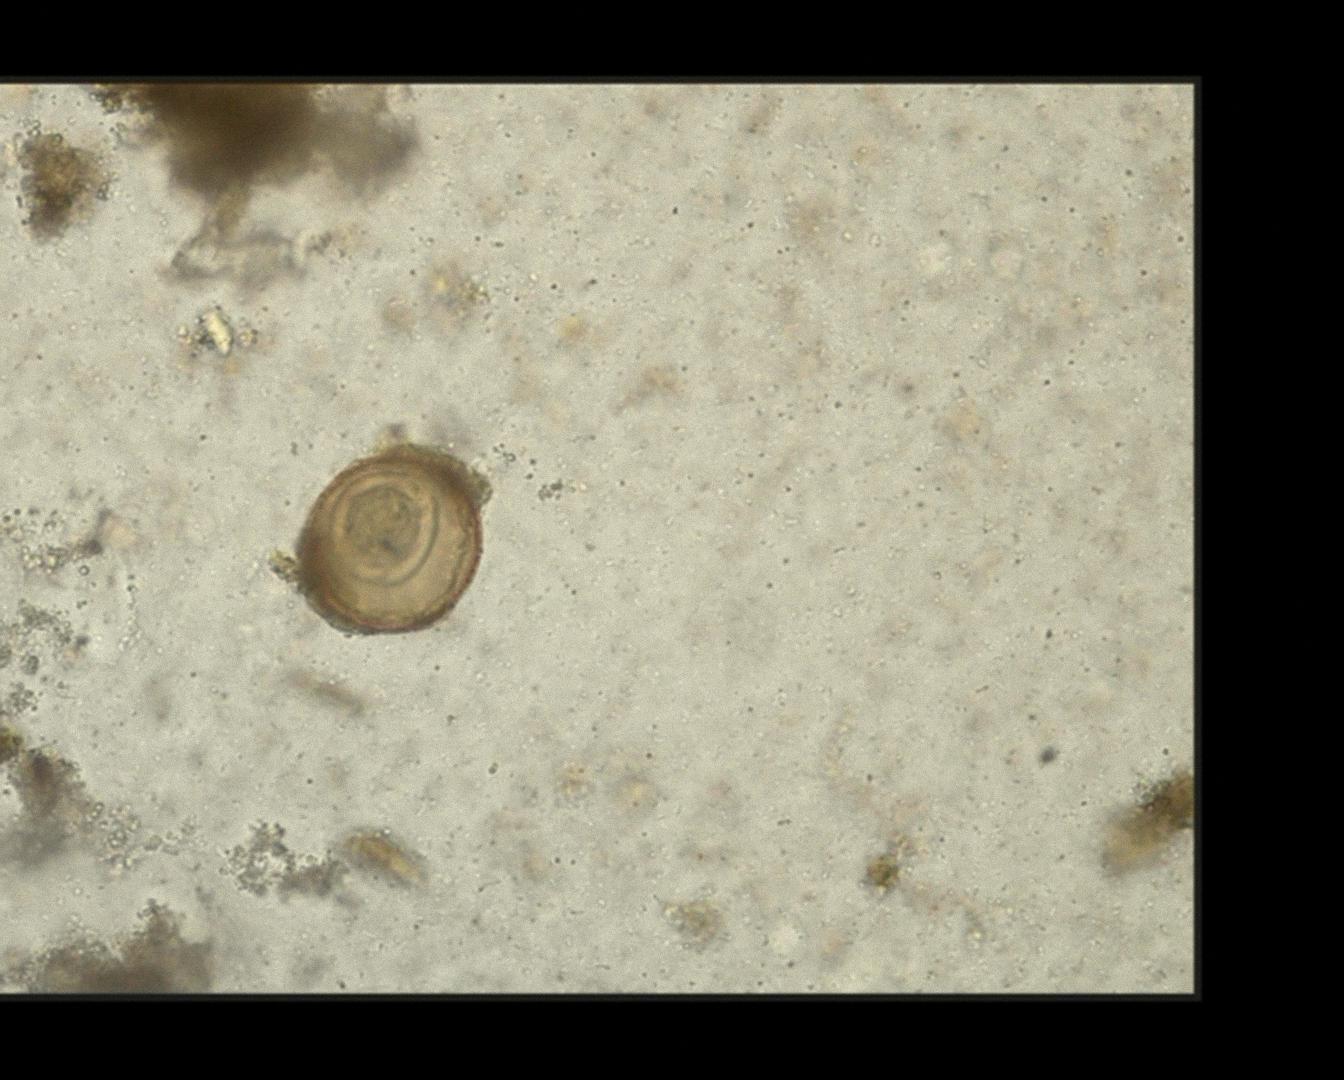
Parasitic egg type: Hymenolepis diminuta